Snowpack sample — Loveland Pass, Silver Plume, Colorado, USA (2/11/26, 12:00 PM MST)
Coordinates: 39.663, -105.886
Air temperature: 35 °F
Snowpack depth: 82 cm
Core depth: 20 cm
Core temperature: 17.6 °F
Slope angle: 13°, slope face: 12°
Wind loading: high
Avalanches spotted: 1
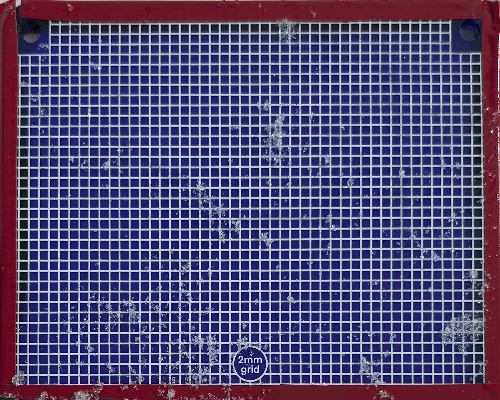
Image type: profile
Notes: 1 small avalanche spotted on the north side of the bowl, lots of wind loading